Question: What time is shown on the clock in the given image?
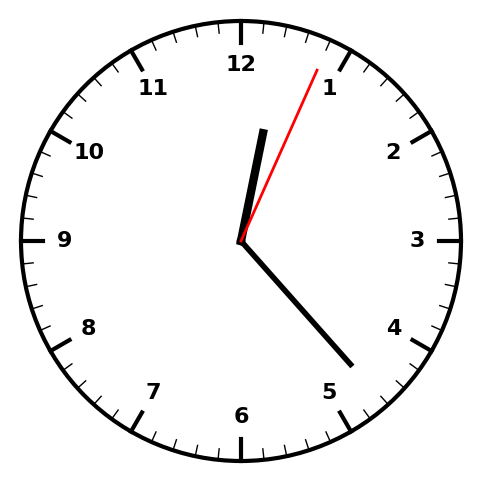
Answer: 12:23:04